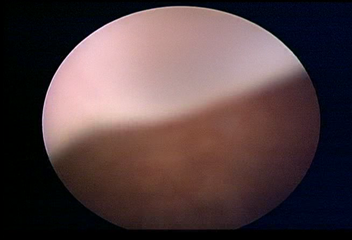
Modality: WLC
Class: Normal mucosa
Bladder cancer association: No